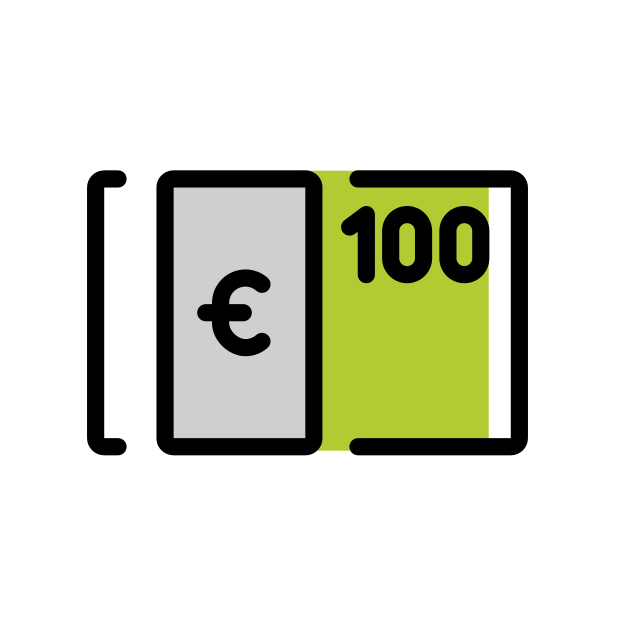
Emoji: 💶
Name: banknote with euro sign
Unicode: 0x1f4b6